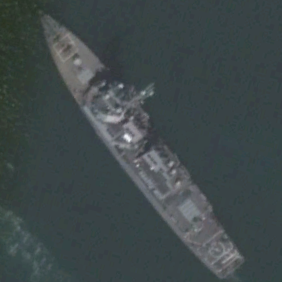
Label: destroyer